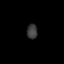
Tissue: lung
Cell type: Epithelial cells
Senescence score: 0.2394
Nuclear area (px): 153
Mean DAPI intensity: 58.706